Interaction volume radius: 10 \u00c5
Interaction volume height: 10 \u00c5
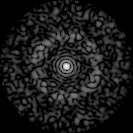
Disorder parameter: 0.8622